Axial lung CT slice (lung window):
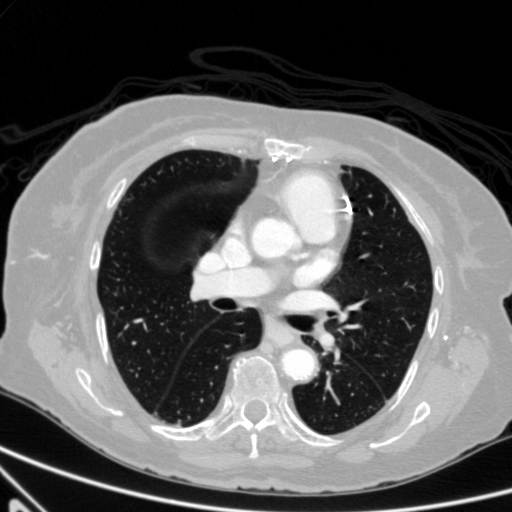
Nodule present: no